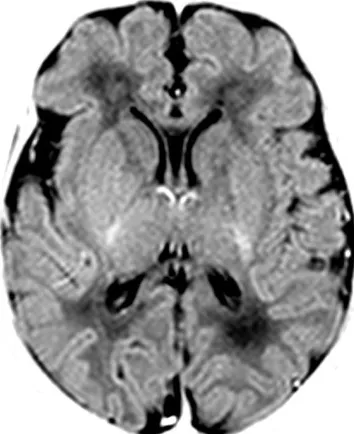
MRI findings on day 7. (A) T1-weighted MRI (inversion recovery) shows discrete swelling of the basal nuclei and thalamus.
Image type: radiology (mri)